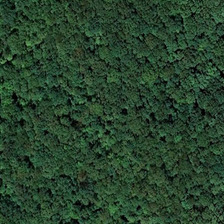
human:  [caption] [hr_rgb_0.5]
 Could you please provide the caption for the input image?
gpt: many green trees are in a forest .

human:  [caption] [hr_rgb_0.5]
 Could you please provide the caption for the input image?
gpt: many green trees are in a forest .

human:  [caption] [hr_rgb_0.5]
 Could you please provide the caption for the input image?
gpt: many green trees are in a forest .

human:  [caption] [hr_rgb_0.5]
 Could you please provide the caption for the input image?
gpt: many green trees are in a forest .

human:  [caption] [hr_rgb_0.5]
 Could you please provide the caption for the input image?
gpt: many green trees are in a forest .